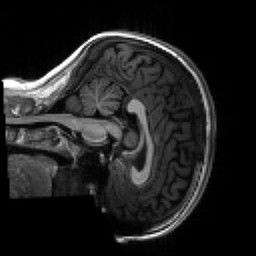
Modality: T1w
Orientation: sagittal
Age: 20
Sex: female
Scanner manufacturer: siemens
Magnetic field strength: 3 T
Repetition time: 2.3 s
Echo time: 0.00267 s